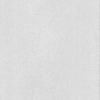
Label: dusty